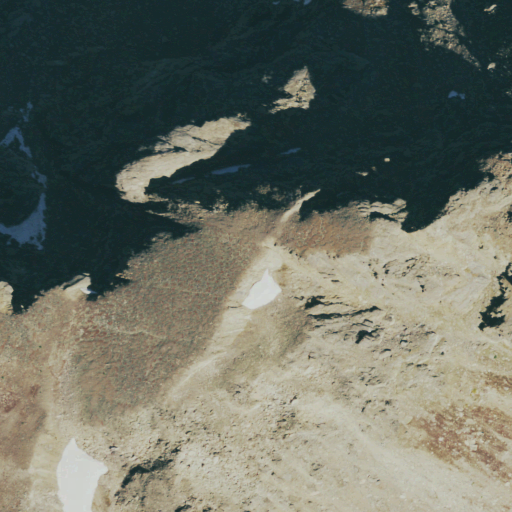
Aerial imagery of mountain in Colorado named Ptarmigan Mountain containing shrub, barren land, grassland, and snow